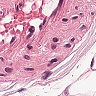
Metastatic tissue present: no